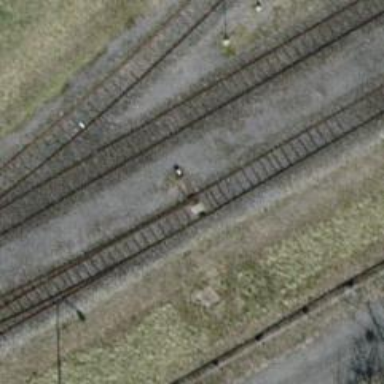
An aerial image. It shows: Railway switch.